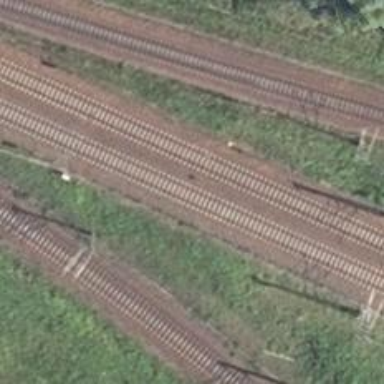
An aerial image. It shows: Railway track with contact line for electrification.